Question: In my application i want to add the contact number . So here i called the Below code . It call the Add contact screen but i want to set the contact number using code . can any one help me to solve my problem ?
'''
Intent intent = new Intent(Intent.ACTION_INSERT,People.CONTENT_URI);
startActivityForResult(intent, 1);
'''
It is called Add Contact Screen .

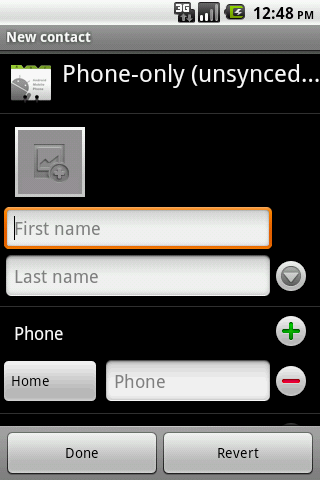
Answer: Here is the Solution.
'''
Intent addContactIntent = new Intent(Contacts.Intents.Insert.ACTION, Contacts.People.CONTENT_URI);
addContactIntent.putExtra(Contacts.Intents.Insert.PHONE,"Phone Number");
startActivity(addContactIntent);
'''